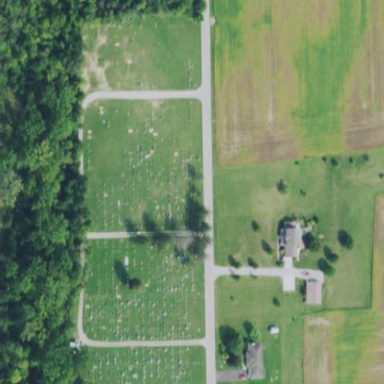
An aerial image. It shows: Grave yard.